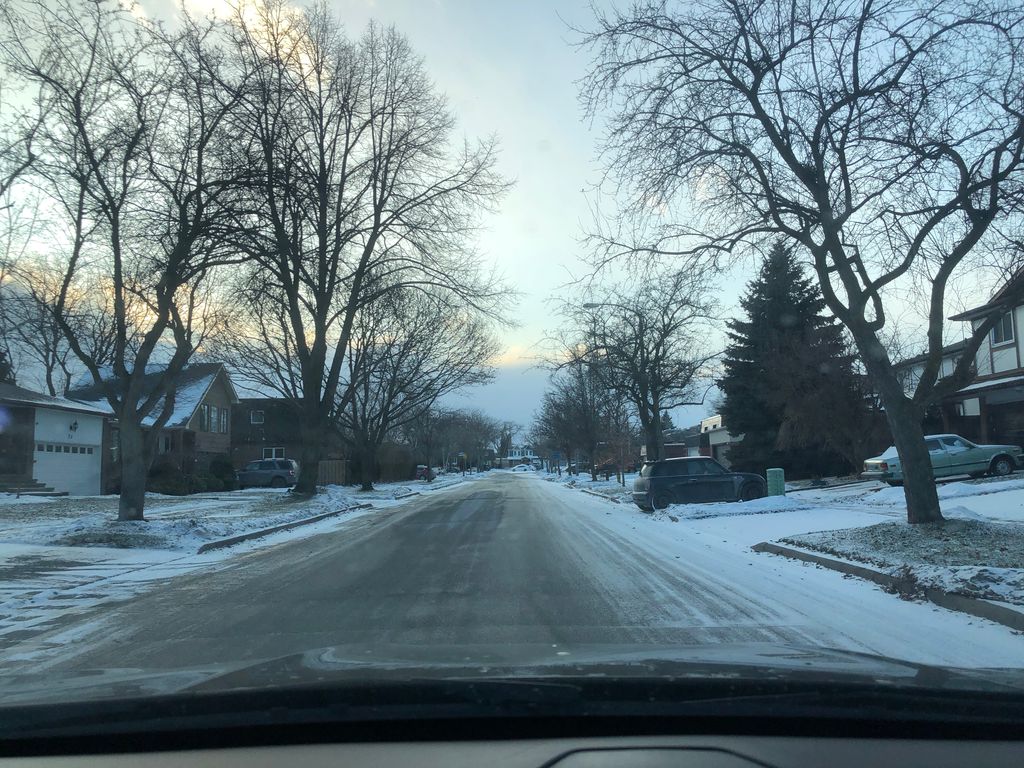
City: toronto